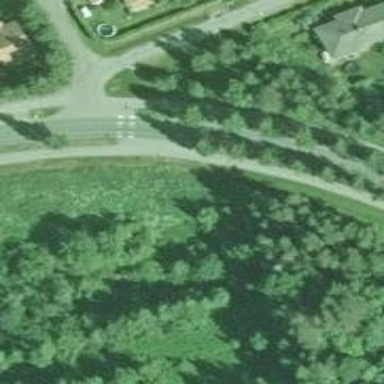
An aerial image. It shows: Asphalt cycleway.